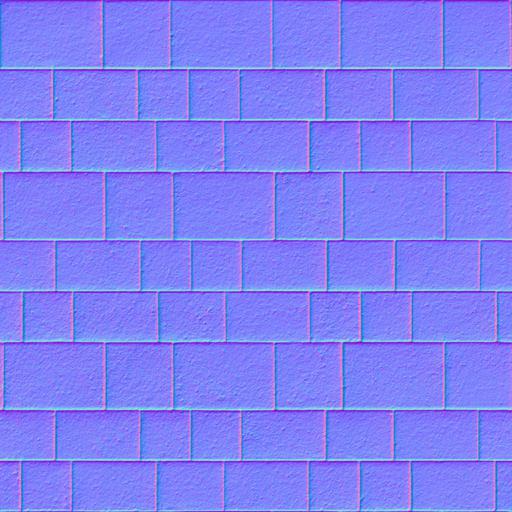
pavement paving stones